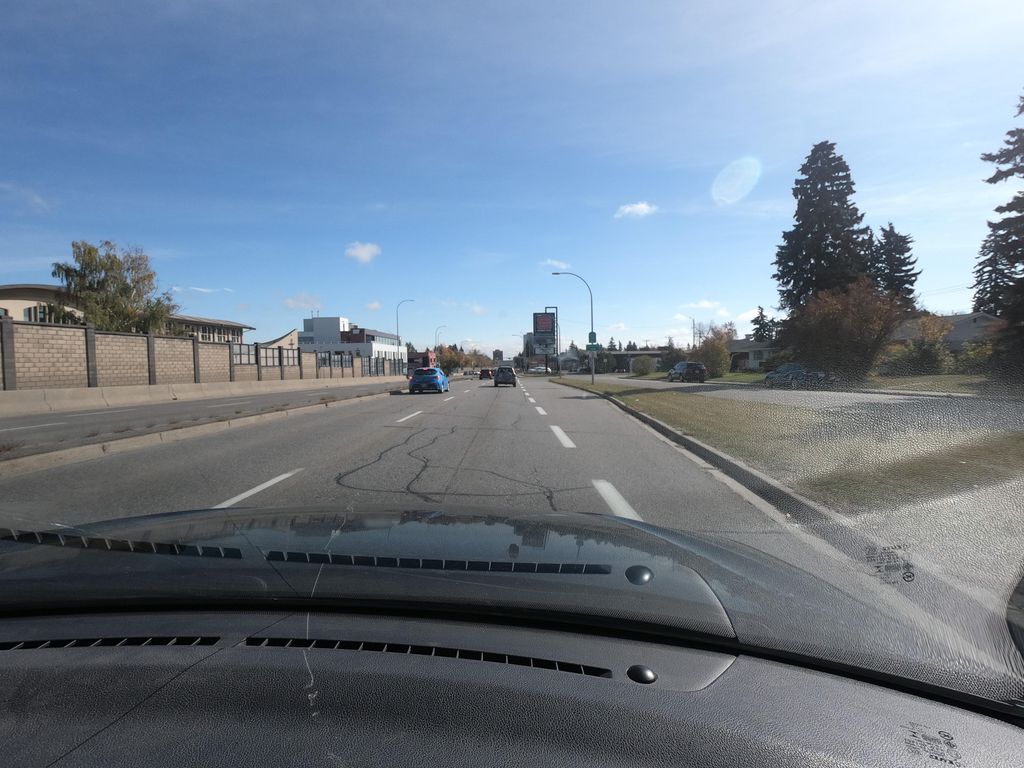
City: calgary